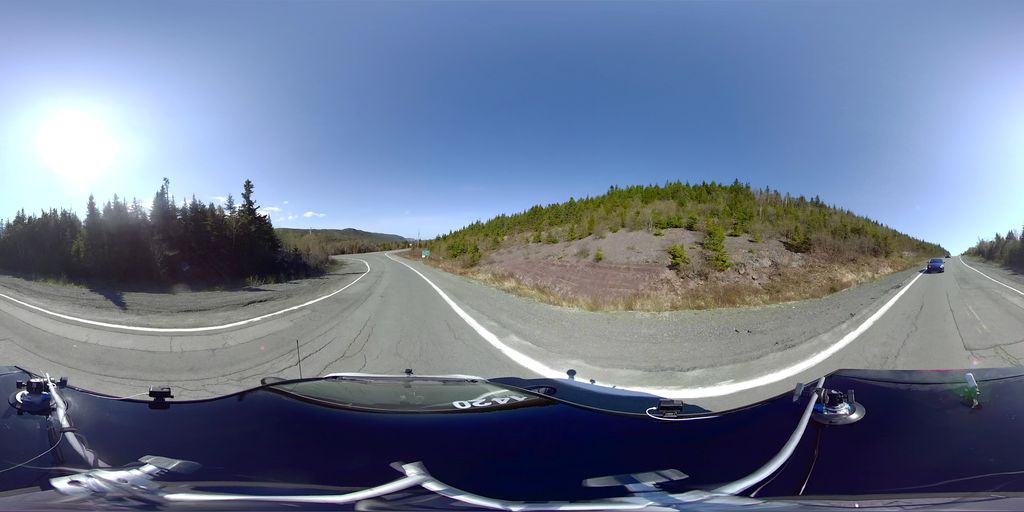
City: st_johns